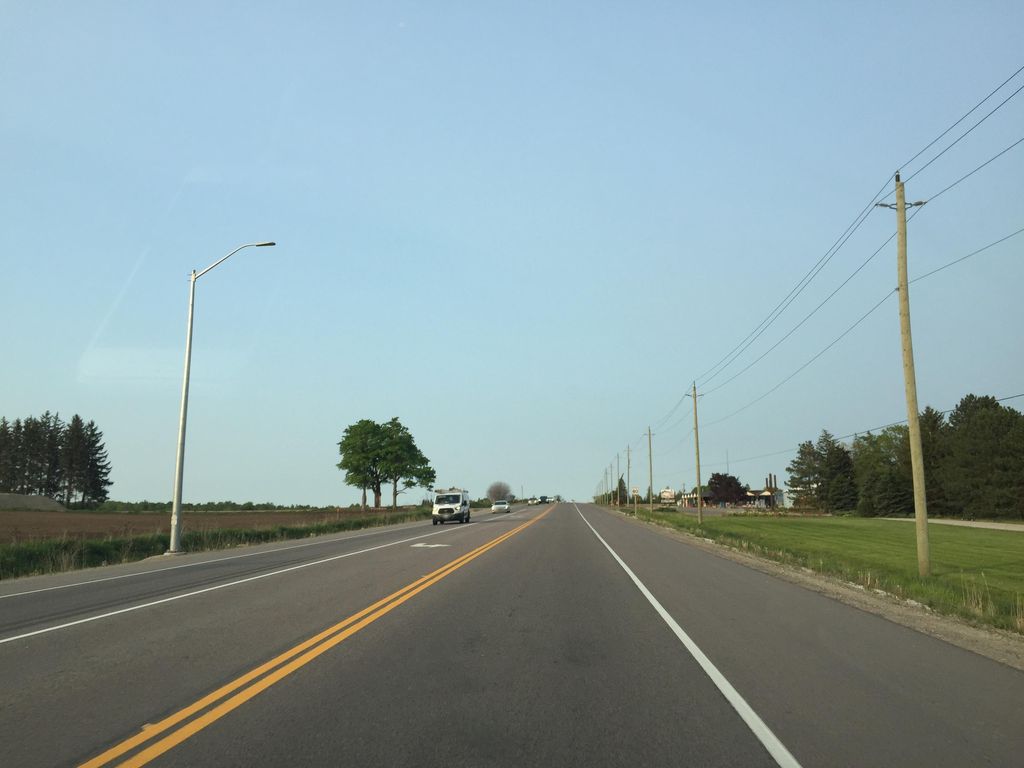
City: kitchener-waterloo